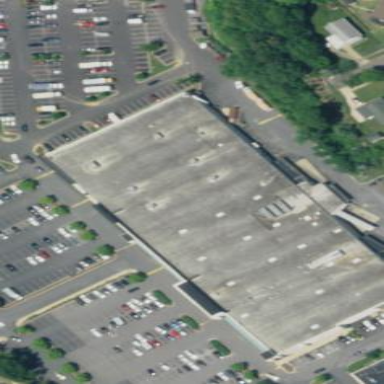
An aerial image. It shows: Retail building.